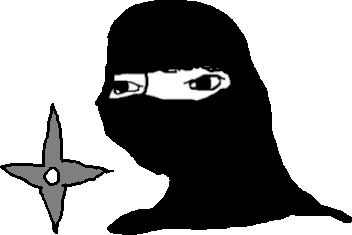
Label: 5_Boomer